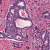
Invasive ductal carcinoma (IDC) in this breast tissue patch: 1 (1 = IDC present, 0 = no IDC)